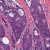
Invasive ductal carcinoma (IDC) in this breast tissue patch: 1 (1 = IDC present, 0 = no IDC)